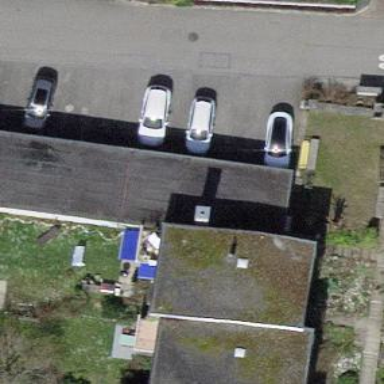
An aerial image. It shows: Group of garages.